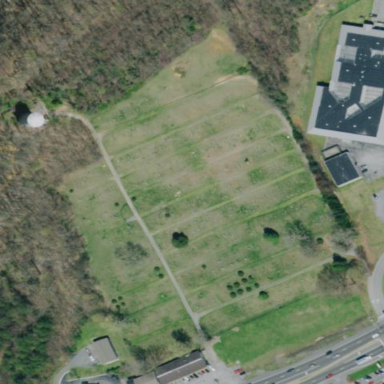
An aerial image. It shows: Cemetery.